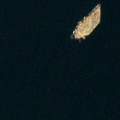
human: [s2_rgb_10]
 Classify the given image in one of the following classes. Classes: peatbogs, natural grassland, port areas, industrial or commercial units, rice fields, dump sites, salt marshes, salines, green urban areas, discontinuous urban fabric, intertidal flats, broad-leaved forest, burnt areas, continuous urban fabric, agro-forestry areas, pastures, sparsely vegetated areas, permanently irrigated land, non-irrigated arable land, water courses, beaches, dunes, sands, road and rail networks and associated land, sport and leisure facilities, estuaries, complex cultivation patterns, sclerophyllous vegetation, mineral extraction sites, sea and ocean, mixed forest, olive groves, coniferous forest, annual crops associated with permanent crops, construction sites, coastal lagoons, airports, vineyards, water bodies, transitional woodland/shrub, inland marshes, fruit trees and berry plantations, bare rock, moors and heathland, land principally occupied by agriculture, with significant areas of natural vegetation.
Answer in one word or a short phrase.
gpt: sea and ocean